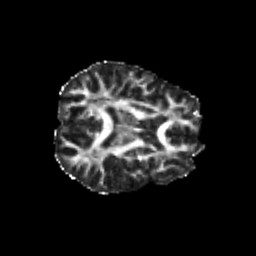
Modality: FA
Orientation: axial
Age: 23
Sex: female
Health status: healthy
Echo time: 0.074 s